Question: '''
digraph {
1 -> 2 -> 3;
2 -> { rank = sink; end};
}
'''

How can I force the "end" node to be centered horizontally (in the same column as the first node)?
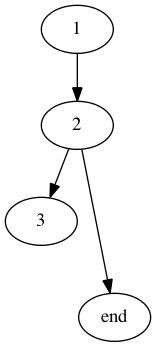
Answer: You may use the 'group' attribute of the nodes:
'''
digraph {
3[group=b];
node[group=a]
1 -> 2 -> end;
2 -> 3;
}
'''
See also <URL> answer.